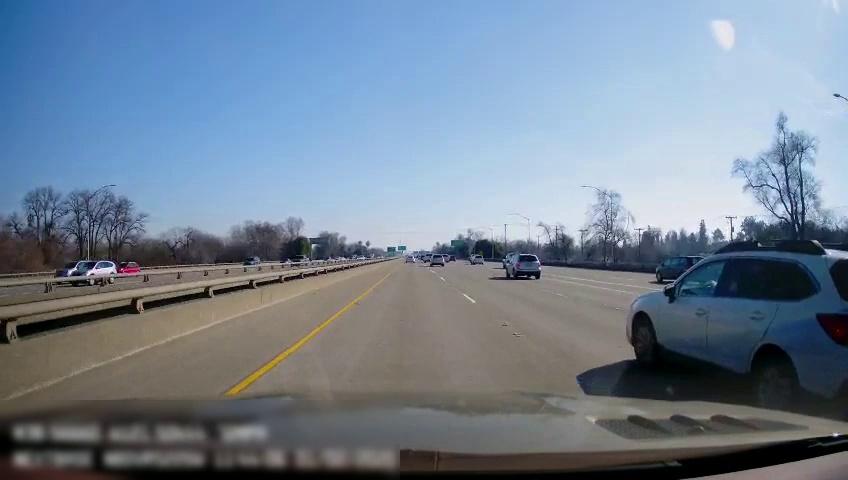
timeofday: Day
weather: Sunny
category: Drivable Space
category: Vehicles | SUV
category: Vehicles | Car
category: Vehicles | SUV
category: Vehicles | Car
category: Vehicles | Truck
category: Drivable Space
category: Vehicles | Truck
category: Vehicles | SUV
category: Vehicles | SUV
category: Vehicles | SUV
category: Vehicles | SUV
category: Vehicles | Truck
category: Vehicles | SUV
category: Lanes | Current Lane
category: Lanes | Current Lane
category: Lanes | Alternate Lane
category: Lanes | Alternate Lane
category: Traffic | Signs